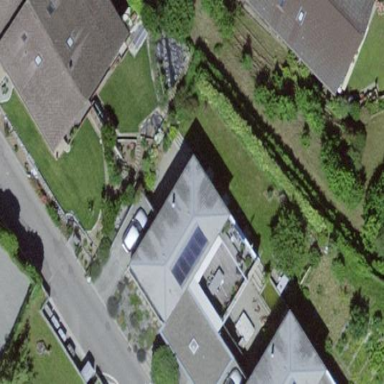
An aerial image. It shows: Residential building.